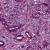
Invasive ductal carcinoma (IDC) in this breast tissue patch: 1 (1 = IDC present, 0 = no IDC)